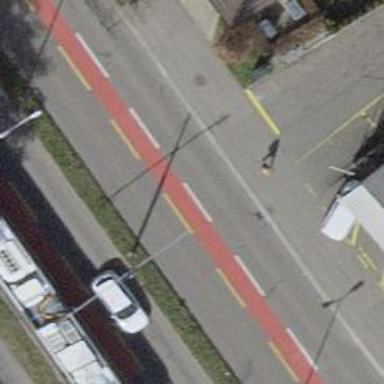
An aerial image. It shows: Unmarked crossing with traffic calming table on the road.